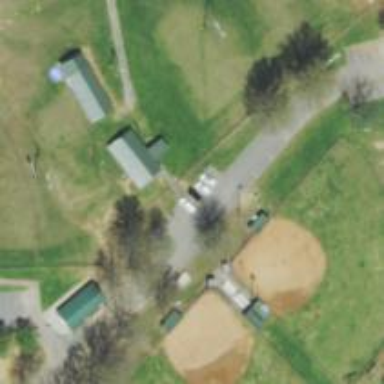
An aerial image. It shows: Softball pitch for leisure and sport activities.